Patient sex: F
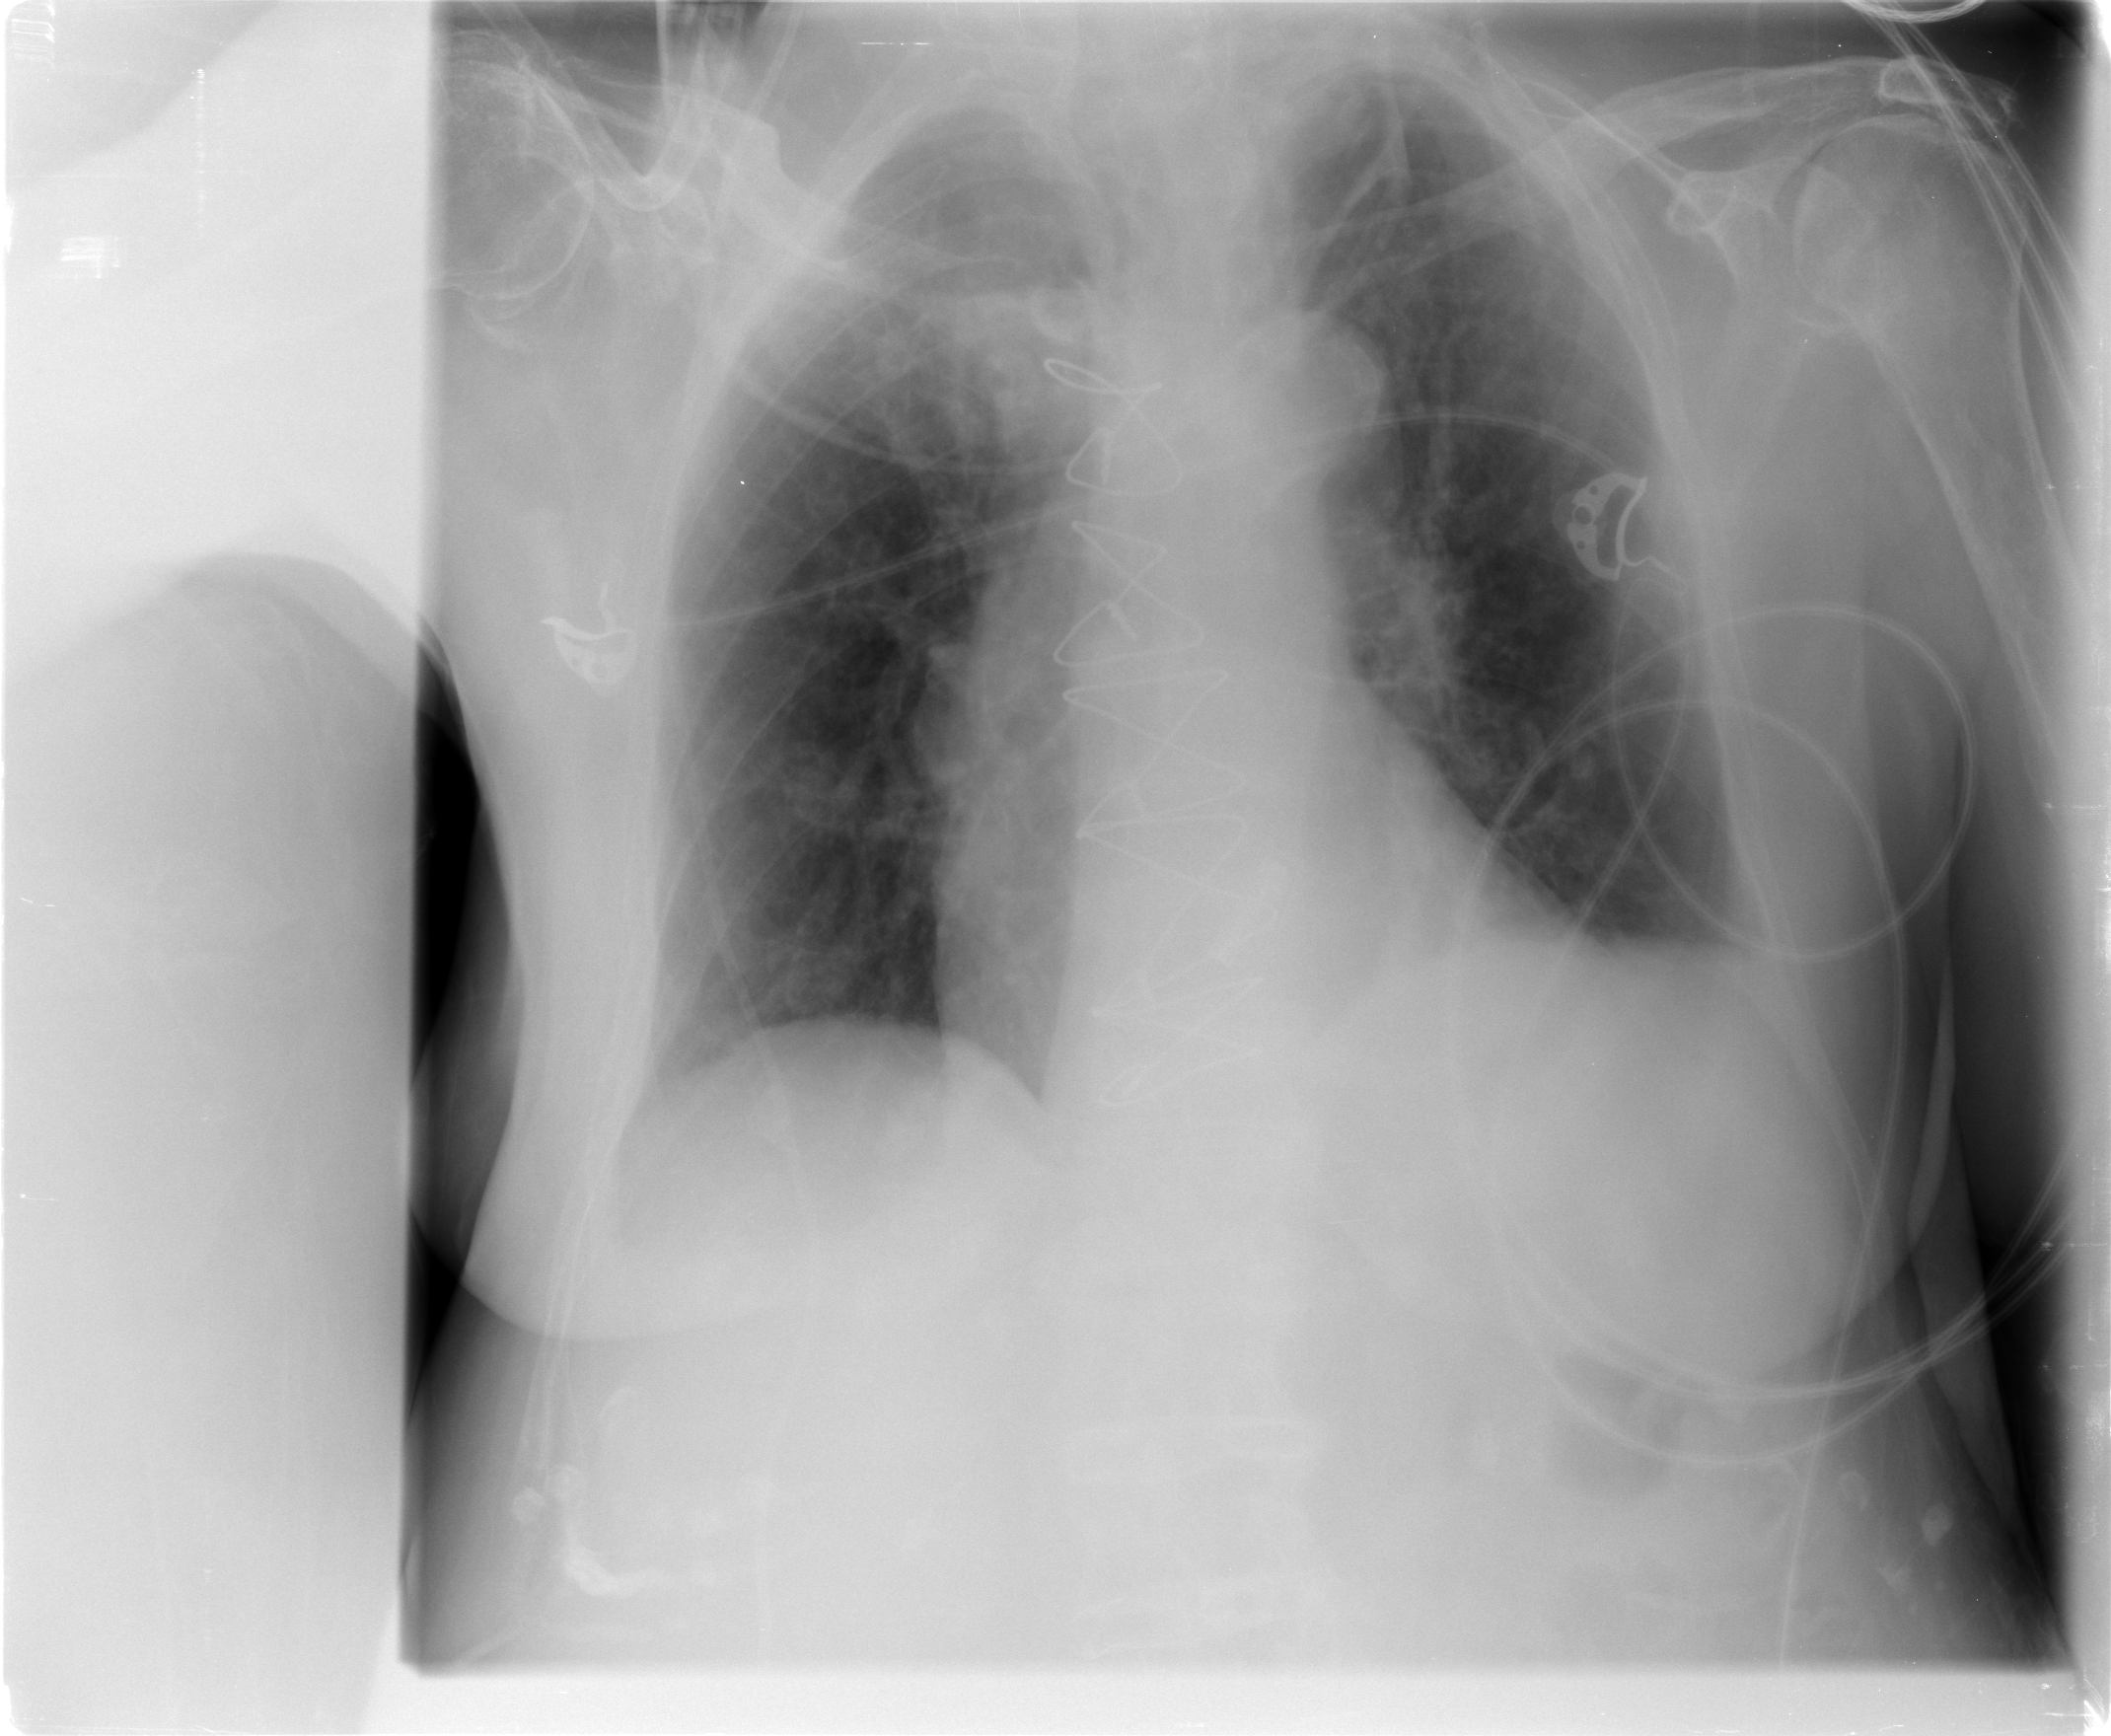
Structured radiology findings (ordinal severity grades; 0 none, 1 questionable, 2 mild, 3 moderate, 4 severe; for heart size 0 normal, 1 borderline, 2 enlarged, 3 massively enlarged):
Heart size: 0
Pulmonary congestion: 0
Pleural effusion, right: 0
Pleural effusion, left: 1
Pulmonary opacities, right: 0
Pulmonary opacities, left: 0
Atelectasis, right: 0
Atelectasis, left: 0